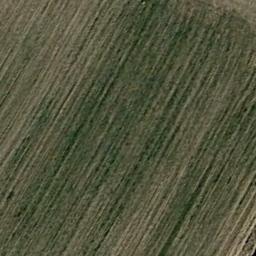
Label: meadow